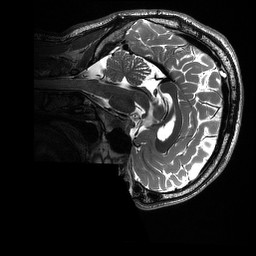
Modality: T2w
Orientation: sagittal
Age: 30
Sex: male